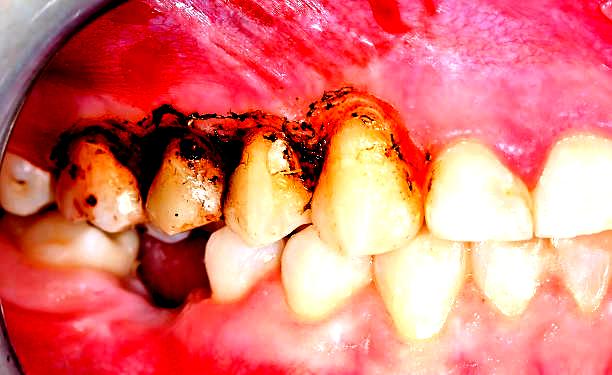
Condition: Calculus